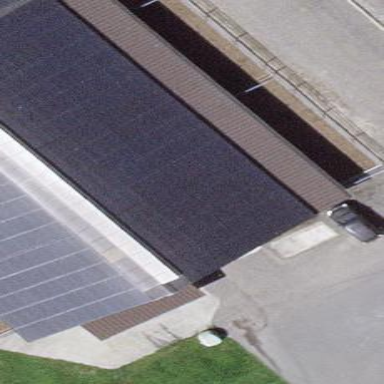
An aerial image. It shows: Solar power generator utilizing photovoltaic technology with solar photovoltaic panels.